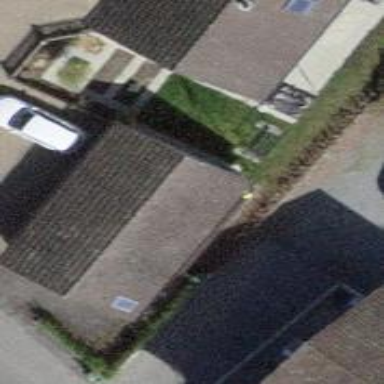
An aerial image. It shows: Group of garages.